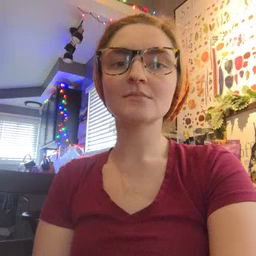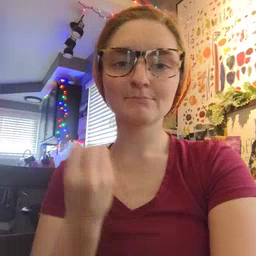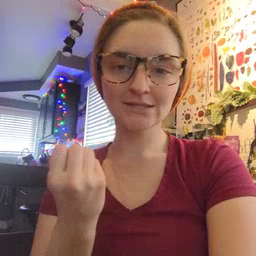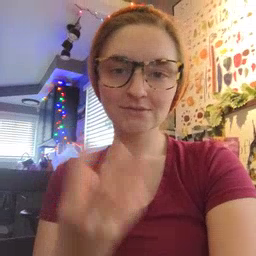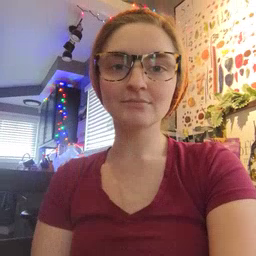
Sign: many